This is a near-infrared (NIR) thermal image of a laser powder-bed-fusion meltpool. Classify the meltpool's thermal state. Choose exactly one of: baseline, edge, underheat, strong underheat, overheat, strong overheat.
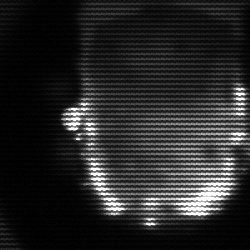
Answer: baseline